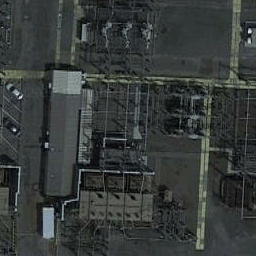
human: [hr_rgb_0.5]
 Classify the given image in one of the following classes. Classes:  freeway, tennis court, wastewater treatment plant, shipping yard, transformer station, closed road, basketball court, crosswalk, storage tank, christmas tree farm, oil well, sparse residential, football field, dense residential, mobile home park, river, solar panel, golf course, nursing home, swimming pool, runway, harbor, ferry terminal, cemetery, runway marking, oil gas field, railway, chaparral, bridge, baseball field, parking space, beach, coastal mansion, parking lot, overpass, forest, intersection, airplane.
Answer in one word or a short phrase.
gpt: transformer station